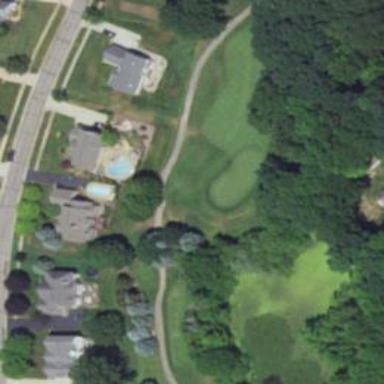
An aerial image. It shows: View of golf hole.